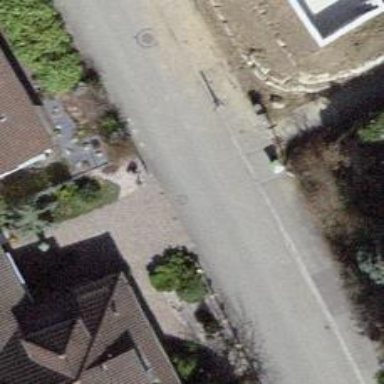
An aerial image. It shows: Footway with surface made of sett.